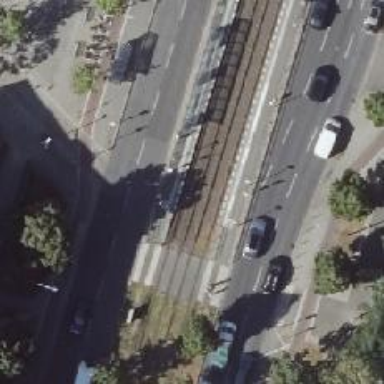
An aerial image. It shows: Tram stop.